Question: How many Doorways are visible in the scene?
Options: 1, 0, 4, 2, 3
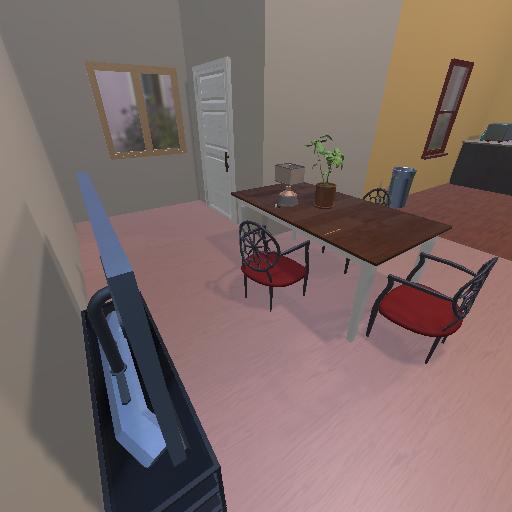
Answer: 1